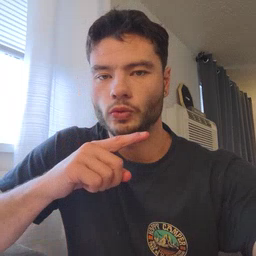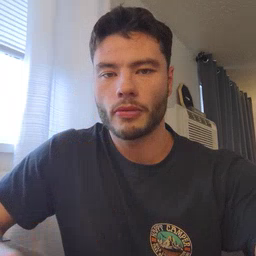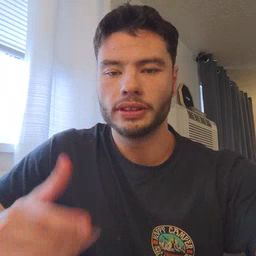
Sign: mouse